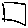
Label: square